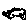
Label: cloud